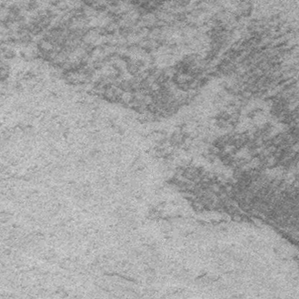
Label: frost